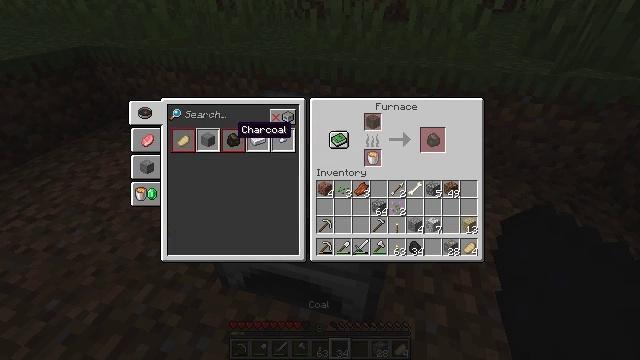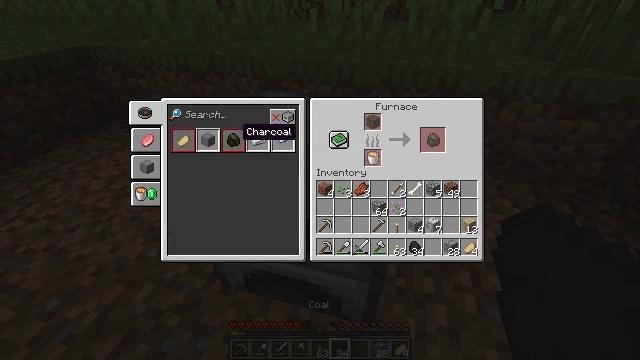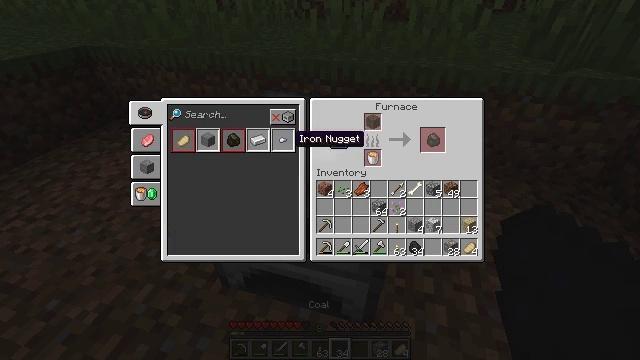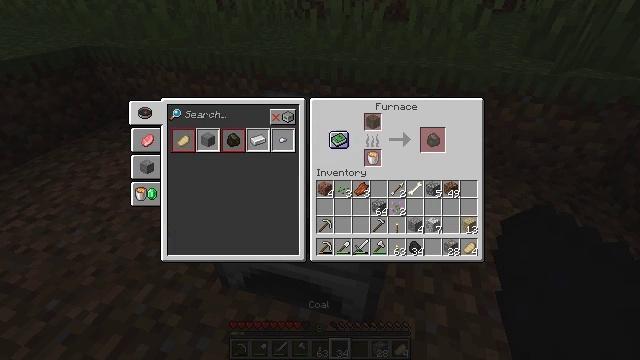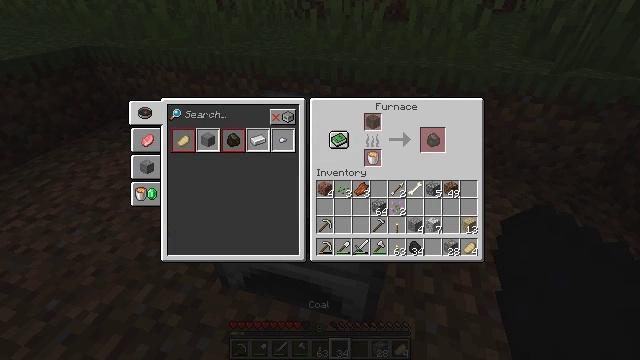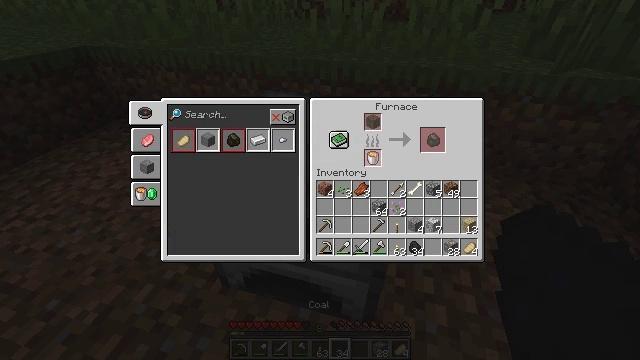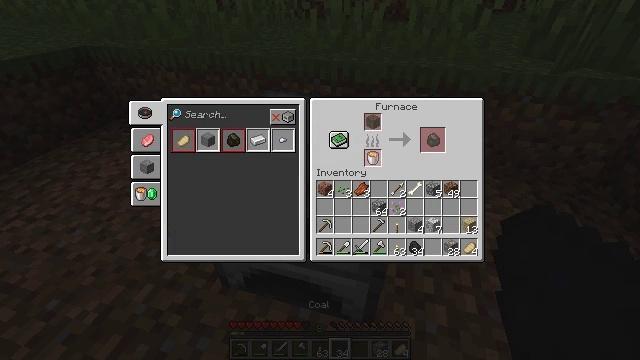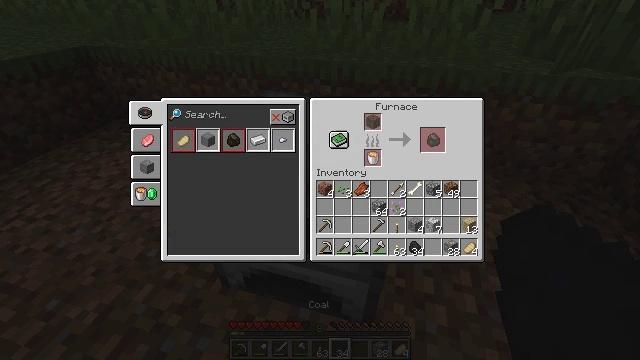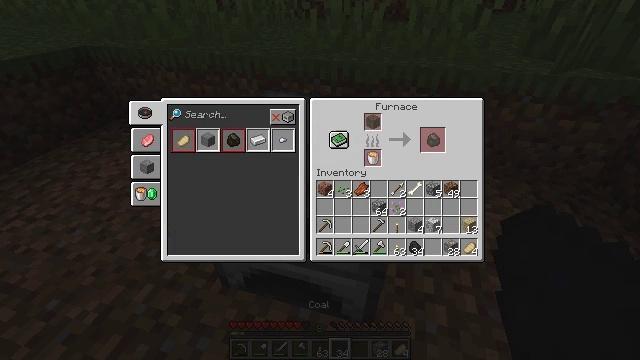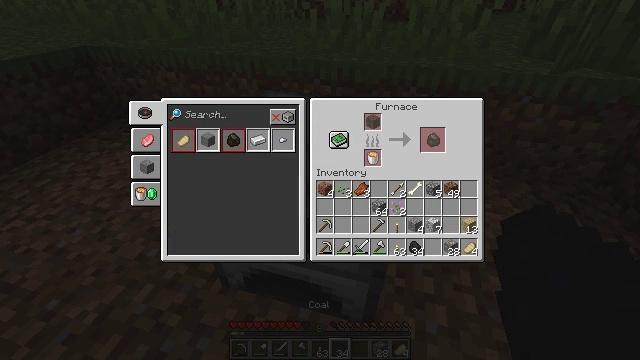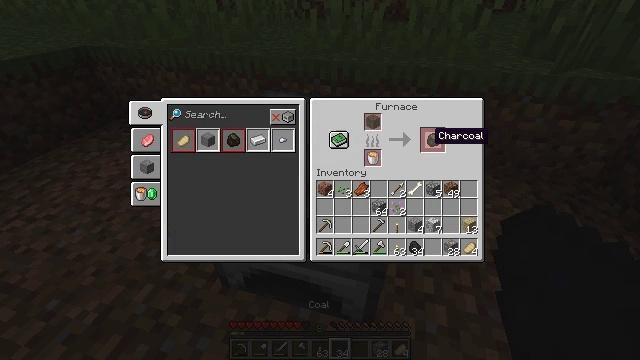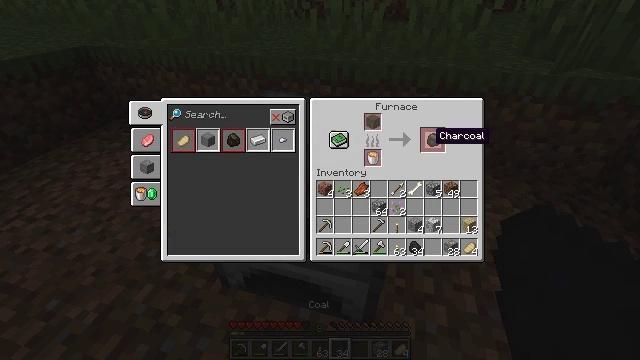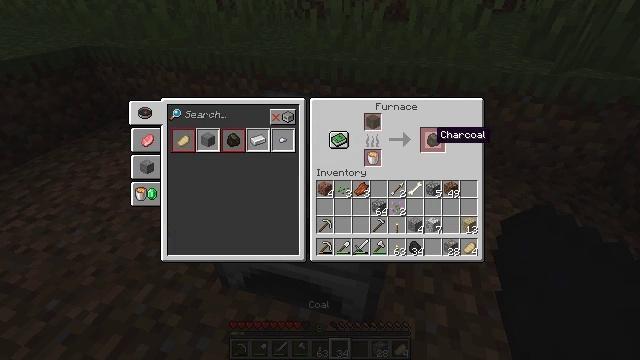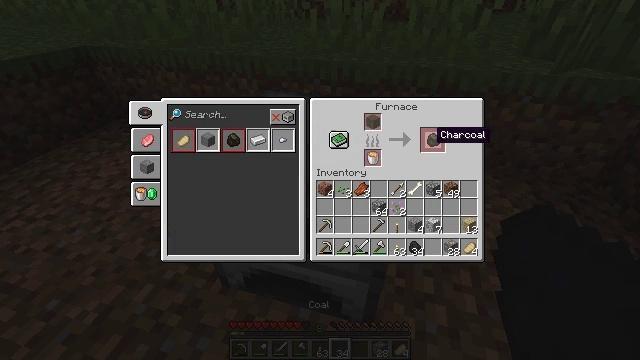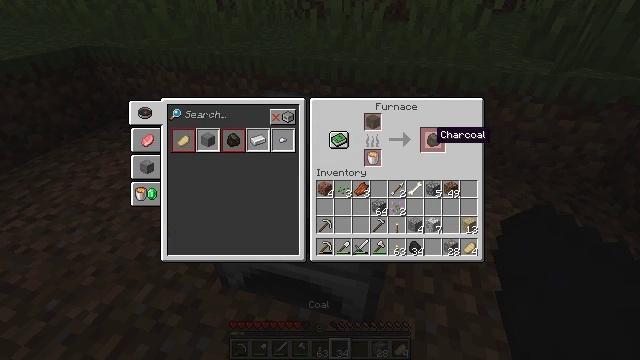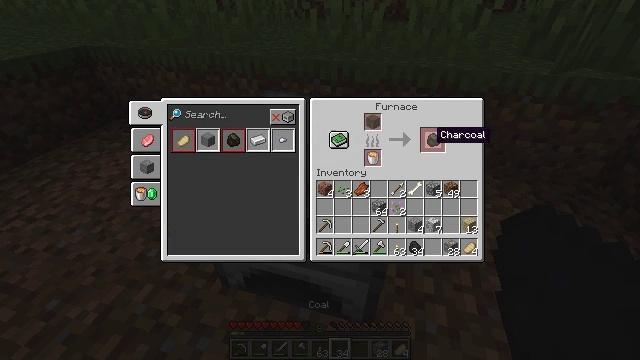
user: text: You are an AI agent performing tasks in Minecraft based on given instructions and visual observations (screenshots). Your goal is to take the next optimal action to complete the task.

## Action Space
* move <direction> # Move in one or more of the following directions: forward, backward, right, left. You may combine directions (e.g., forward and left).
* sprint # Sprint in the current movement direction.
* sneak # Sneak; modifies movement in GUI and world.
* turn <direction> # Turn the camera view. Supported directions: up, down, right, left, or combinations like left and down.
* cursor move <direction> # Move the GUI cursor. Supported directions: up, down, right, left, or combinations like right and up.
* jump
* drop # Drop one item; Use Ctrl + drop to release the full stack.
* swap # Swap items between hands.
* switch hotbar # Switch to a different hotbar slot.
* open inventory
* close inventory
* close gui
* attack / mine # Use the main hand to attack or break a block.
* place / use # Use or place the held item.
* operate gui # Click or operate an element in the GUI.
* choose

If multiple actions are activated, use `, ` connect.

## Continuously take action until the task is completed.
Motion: motion action
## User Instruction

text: Mine the grass in the plains.
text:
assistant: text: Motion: no_op
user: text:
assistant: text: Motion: cursor move right and down
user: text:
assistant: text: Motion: cursor move right
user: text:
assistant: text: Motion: cursor move right
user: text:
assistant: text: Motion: cursor move right
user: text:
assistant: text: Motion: no_op
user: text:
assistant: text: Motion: cursor move right
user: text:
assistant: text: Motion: cursor move right
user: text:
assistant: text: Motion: cursor move right
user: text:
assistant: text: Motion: cursor move right
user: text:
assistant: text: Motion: no_op
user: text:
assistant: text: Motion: no_op
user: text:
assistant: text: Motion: no_op
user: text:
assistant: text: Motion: no_op
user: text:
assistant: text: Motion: no_op
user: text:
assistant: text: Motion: no_op
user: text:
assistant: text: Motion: no_op
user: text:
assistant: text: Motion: no_op
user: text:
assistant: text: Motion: cursor move left and up
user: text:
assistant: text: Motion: cursor move left
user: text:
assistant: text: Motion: no_op
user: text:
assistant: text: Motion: no_op
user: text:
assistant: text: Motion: no_op
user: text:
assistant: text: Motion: no_op
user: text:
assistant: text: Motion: no_op
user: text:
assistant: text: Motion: no_op
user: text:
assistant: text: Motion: no_op
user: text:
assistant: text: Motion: no_op
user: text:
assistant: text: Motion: no_op
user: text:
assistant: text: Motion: no_op